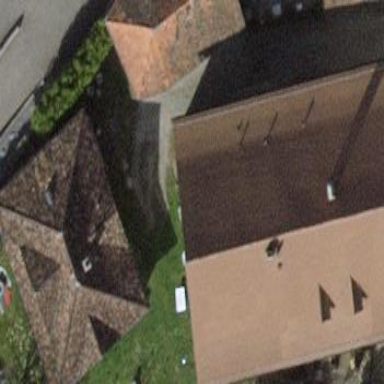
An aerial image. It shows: Detached building.